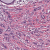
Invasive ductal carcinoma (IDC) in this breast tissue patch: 1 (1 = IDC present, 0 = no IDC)